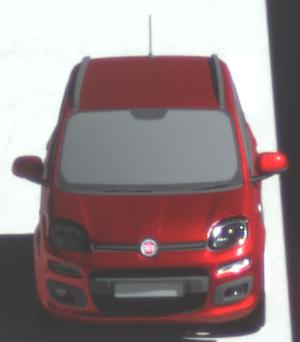
Make: Fiat
Model: Panda 1.2 8V
Detailed model: Panda (312)
Model produced from: 2013/02
Model produced until: 2013/12
Doors: 5
Color: red
Road condition: dry road
Daytime: morning or afternoon
Contrast: high contrast